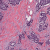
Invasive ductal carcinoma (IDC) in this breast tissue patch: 1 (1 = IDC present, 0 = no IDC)